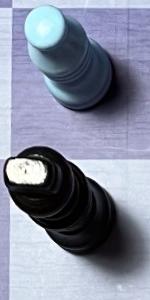
Label: King_Black